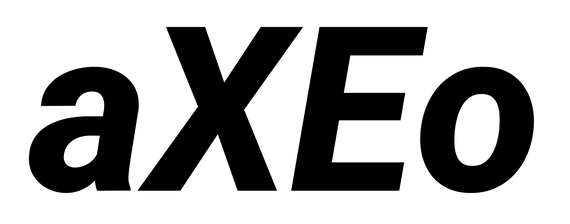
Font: Roboto-Italic_ExtraBold_Italic